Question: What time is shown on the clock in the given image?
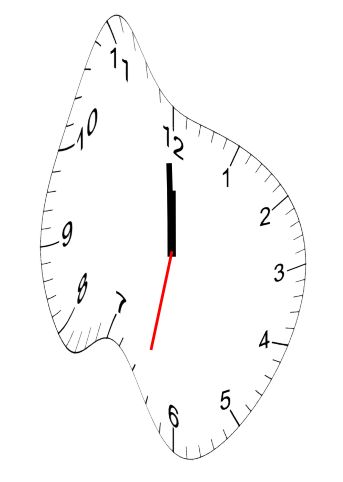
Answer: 11:59:32